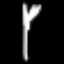
Label: fork